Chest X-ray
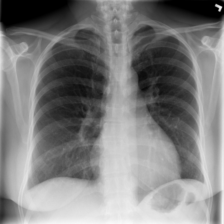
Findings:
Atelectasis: negative
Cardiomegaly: negative
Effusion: negative
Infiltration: negative
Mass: negative
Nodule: negative
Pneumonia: negative
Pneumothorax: negative
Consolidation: negative
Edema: negative
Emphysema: negative
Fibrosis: negative
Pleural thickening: negative
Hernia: negative